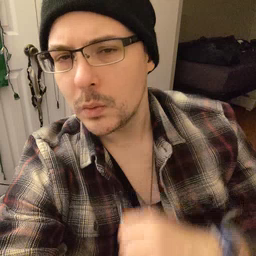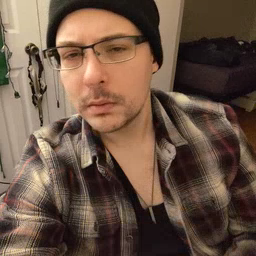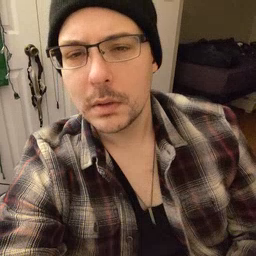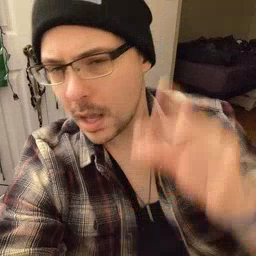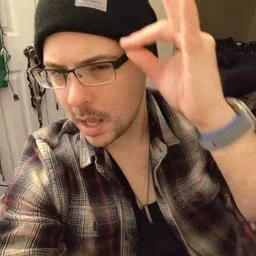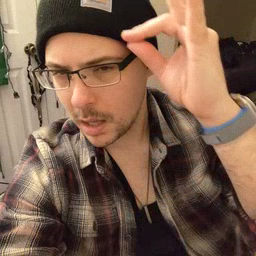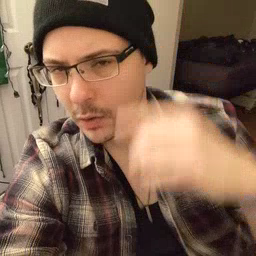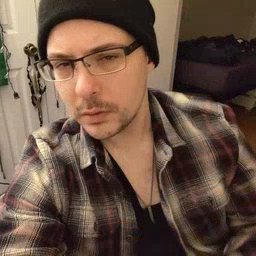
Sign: hair